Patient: sex F, age 57
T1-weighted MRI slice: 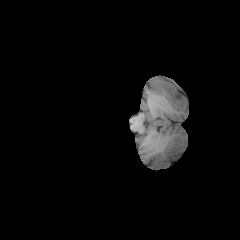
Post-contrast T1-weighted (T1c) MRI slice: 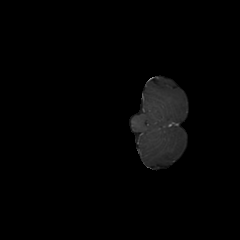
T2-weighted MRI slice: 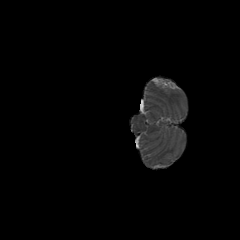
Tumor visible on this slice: no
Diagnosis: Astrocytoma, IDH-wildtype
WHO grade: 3